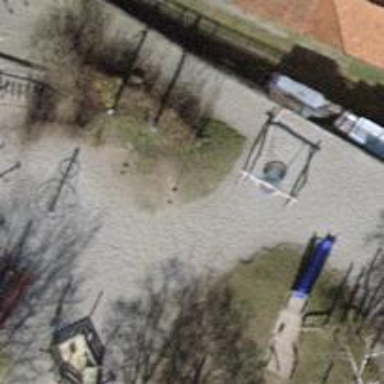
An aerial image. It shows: Playground area for leisure activities on the land.